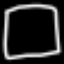
Label: square